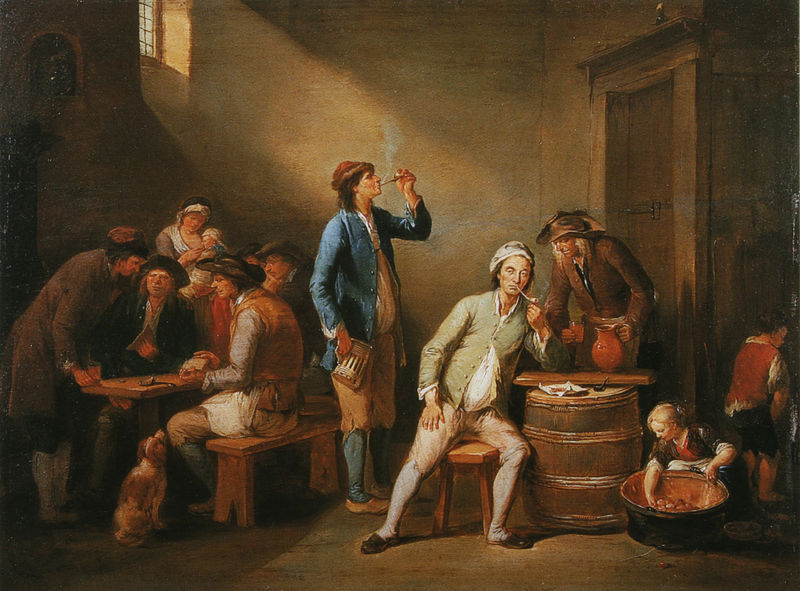
Titel: Bauerngesellschaft
Künstler: Johann Andreas Herrlein
Standort: Mainz
Institution: Landesmuseum
Schlagwörter: blau, dunkel, gemälde, gruppe, weiß, frauen, menschen, mädchen, bar, braun, bunt, fenster, frankreich, frau, glas, holz, hut, hüte, licht, männer, raum, reden, tisch, tür, zimmer, hund, obst, rot, tier, gesellschaft, hose, jung, kneipe, lokal, mütze, trinken, schale, schüssel, innenraum, niederlande, gitter, rauch, sonne, interieur, mantel, kind, mutter, personen, bauern, genre, kamin, kinder, müller, ofen, krug, beine, äpfel, magd, genremalerei, spieler, unterhaltung, hosen, türe, baby, bank, hocker, figuren, wein, karten, kartenspiel, spielen, pfeife, rauchen, charles, korb, stube, bauch, junge, weste, hoch, spiel, waschen, keller, knabe, buch, stillen, brett, fass, genreszene, niederländisch, bänke, zuber, sims, fenstergitter, krüge, raucher, kartoffel, trog, kniebundhose, holländisch, fässer, pfeiffe, weinfass, bottich, eimer, pfeifen, humpen, wirt, wirtshaus, zecher, säugling, schenke, tabak, farbenfroh, neugeborenes, spielende, brauerei, wirtsstube, dämmrig, einschenken, nordalpin, taverne, verkostung, mutter mit kind, apfelwein, dorfschänke, falschspieler, kartenspieler, kond, most, schüsser, teig, fasd, brower, schankraum, tisch+, riegl, pipi, pefeife, rinken, kratenspiel, babyweinkrug, zimmet, tabal, iwirtshaus